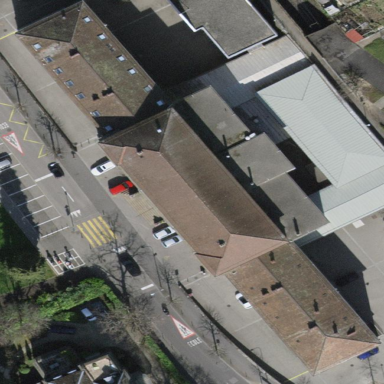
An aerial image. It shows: School building.